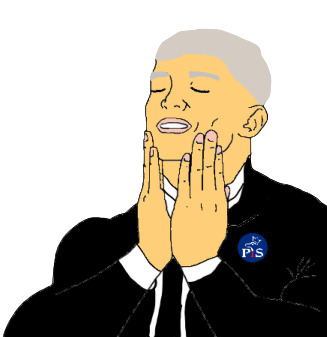
Label: 5_Feels_Good